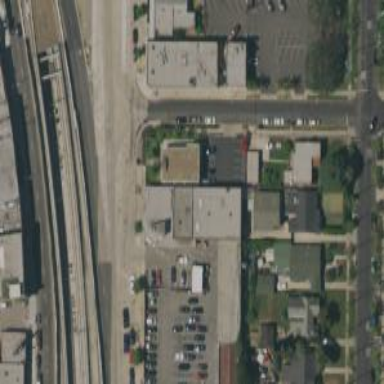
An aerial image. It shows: Commercial building.